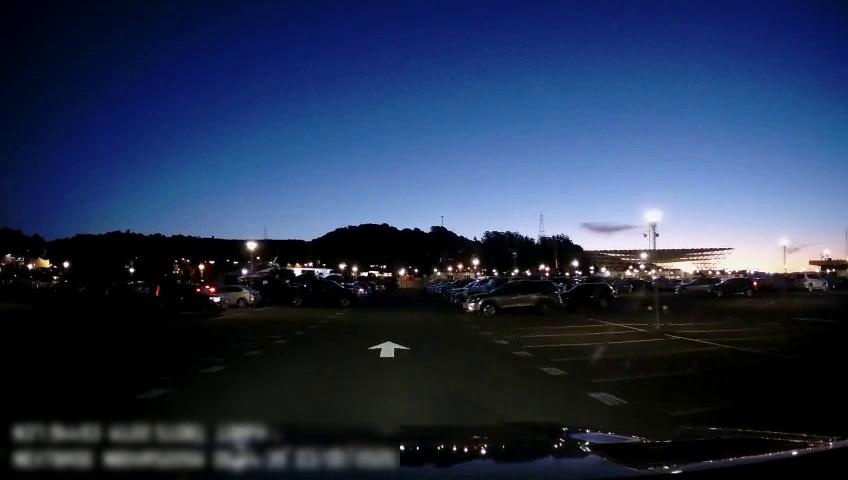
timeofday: Night
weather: Other
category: Drivable Space
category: Vehicles | SUV
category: Vehicles | Truck
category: Vehicles | SUV
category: Vehicles | SUV
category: Vehicles | Car
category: Vehicles | Car
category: Vehicles | SUV
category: Vehicles | Car
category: Vehicles | SUV
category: Vehicles | SUV
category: Vehicles | SUV
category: Vehicles | SUV
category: Vehicles | SUV
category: Vehicles | SUV
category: Vehicles | SUV